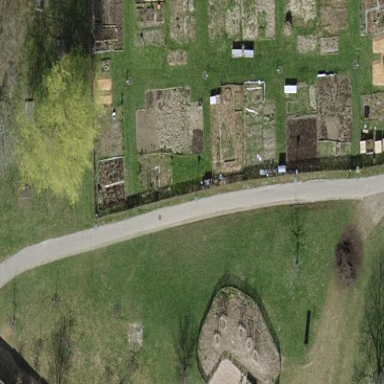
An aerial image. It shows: Area designated for allotments.